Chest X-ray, PA view. Patient: 47 years old, sex F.
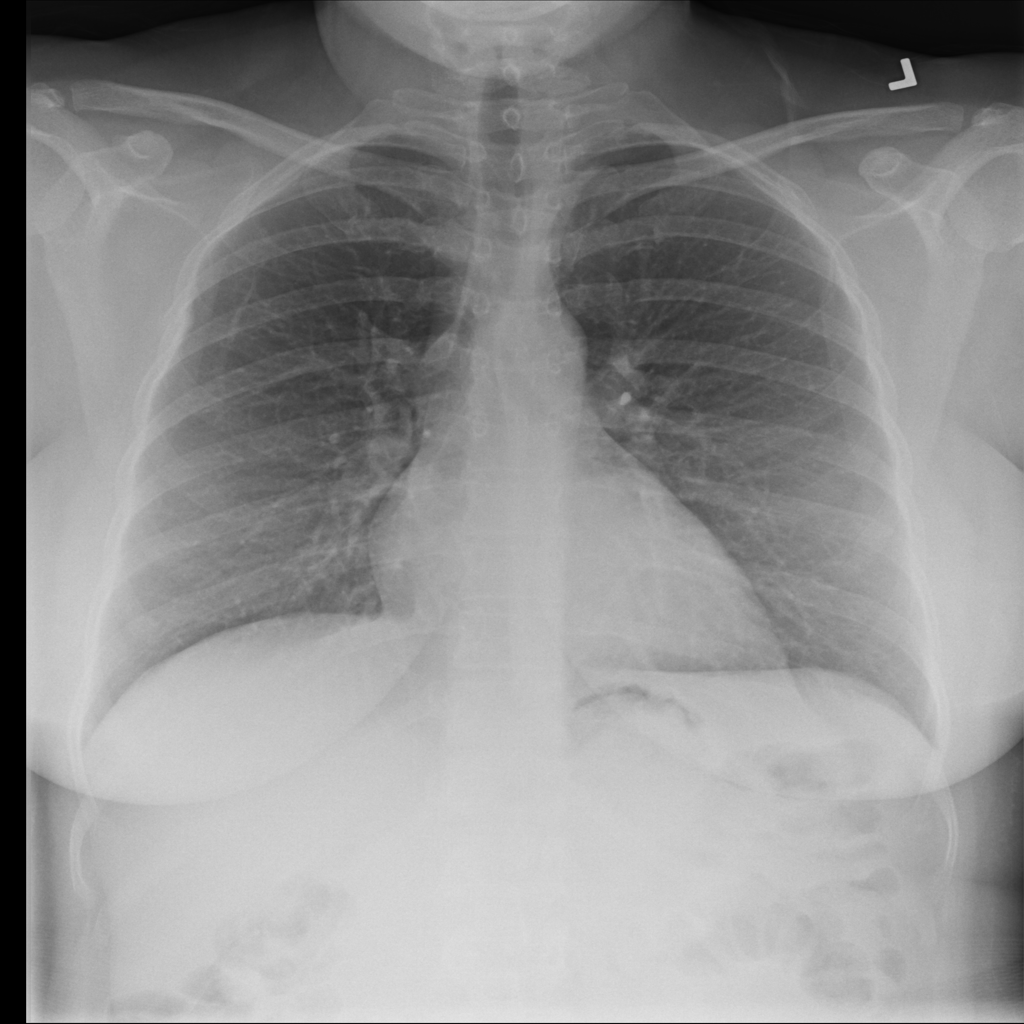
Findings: No Finding